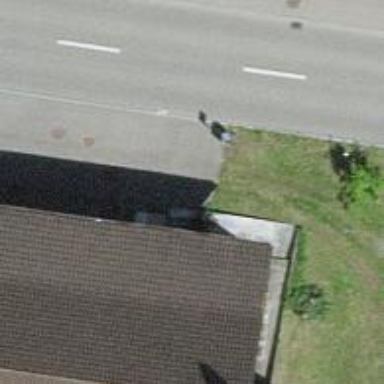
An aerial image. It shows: Bus stop with platform for public transport.